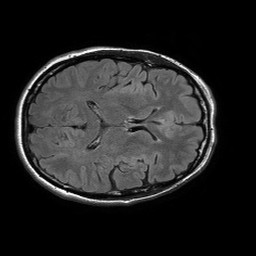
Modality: FLAIR
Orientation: axial
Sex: female
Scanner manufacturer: philips
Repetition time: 11 s
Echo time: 0.125 s